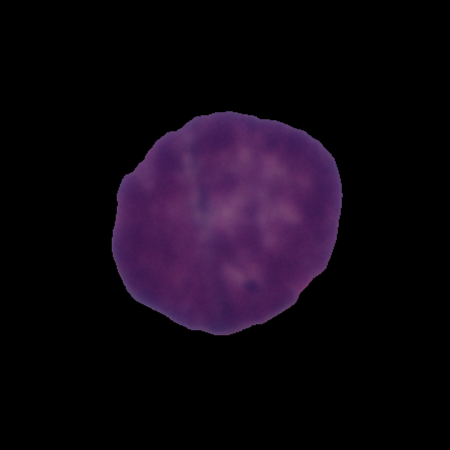
Label: cancer